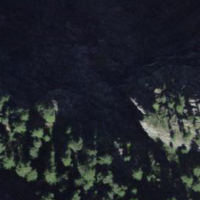
EUNIS habitat code: 44
Species observed at this site:
Laserpitium latifolium